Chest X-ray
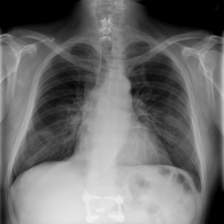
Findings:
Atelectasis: negative
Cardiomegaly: negative
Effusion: negative
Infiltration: negative
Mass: negative
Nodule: positive
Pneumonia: negative
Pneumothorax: negative
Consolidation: negative
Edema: negative
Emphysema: negative
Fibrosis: negative
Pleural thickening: negative
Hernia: negative